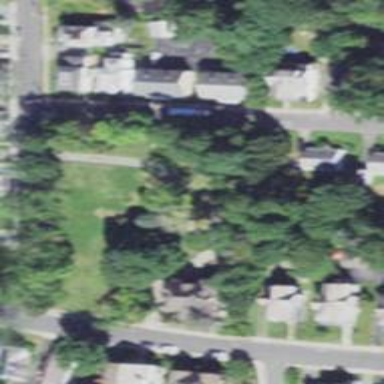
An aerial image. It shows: Park located in historic district.